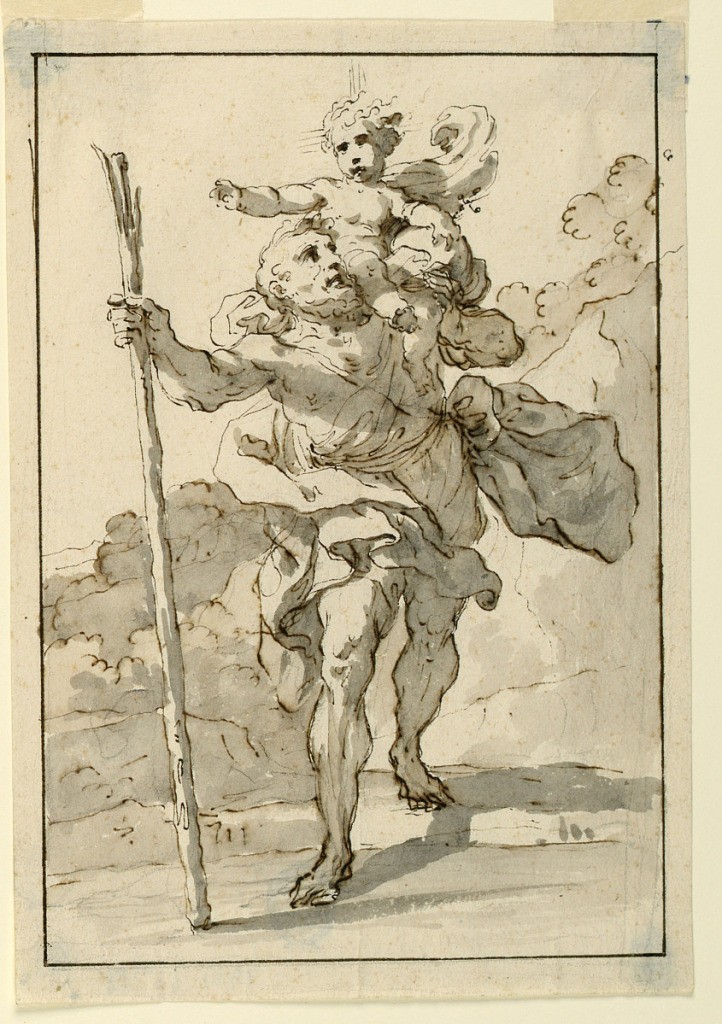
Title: Design for a Painting of Saint Christopher
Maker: Giacomo Zampa, Italian, 1731 - 1808
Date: early 19th century
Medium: Black chalk, pen and ink, brush and gray watercolor on paper
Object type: Drawing
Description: Shown from the front stepping down into the river with the Child upon his left shoulder. Mountainous country. Framing line.